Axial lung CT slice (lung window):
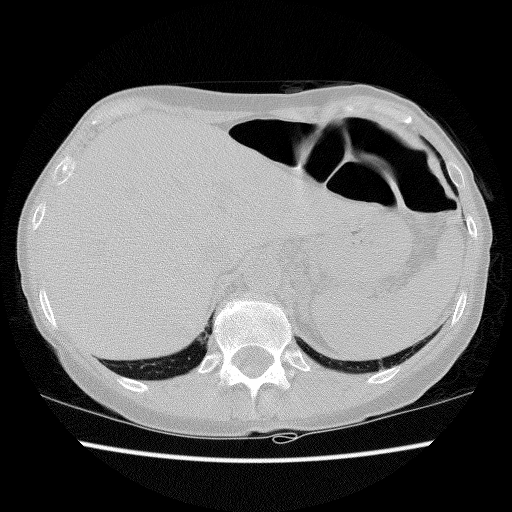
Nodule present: no